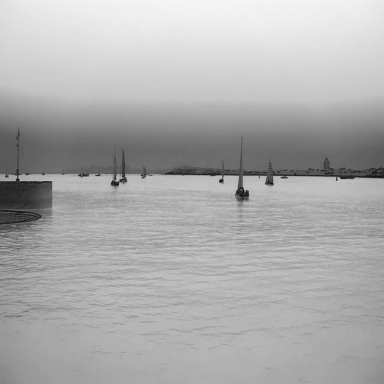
There are 18 objects shown in the infrared image, including a container_ship, nine sailboats, and eight canoes.